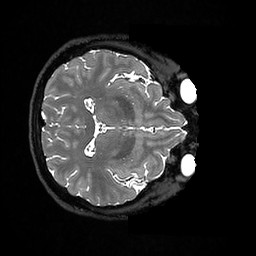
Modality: T2w
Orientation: axial
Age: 30
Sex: female
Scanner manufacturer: ge
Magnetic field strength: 3 T
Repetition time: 3.202 s
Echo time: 0.06629 s